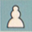
Piece: wP